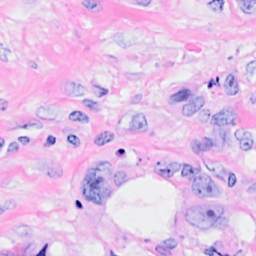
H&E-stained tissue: Breast